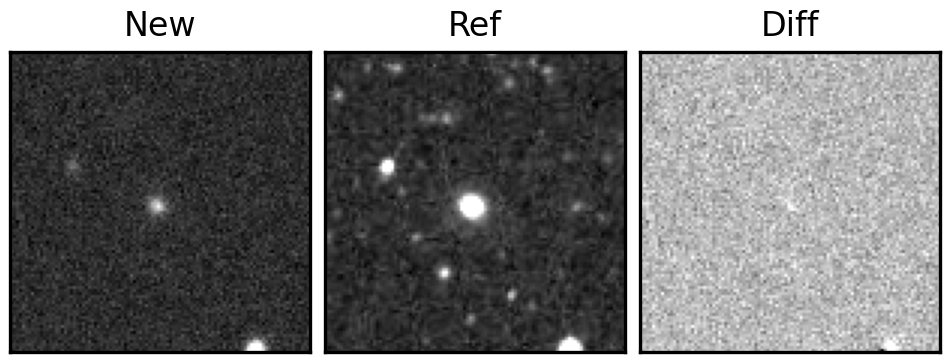
Label: real